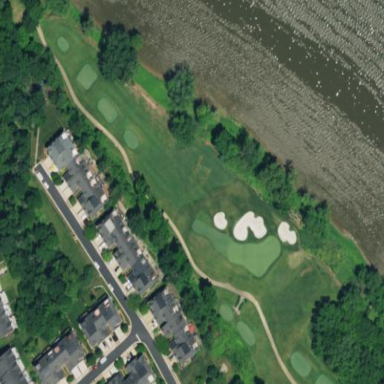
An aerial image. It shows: Sand bunker on golf course.